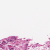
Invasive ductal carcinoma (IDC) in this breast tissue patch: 0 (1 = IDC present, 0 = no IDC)